Aerial crown-view tile of a tropical tree (Barro Colorado Island, Panama), acquired 20240716:
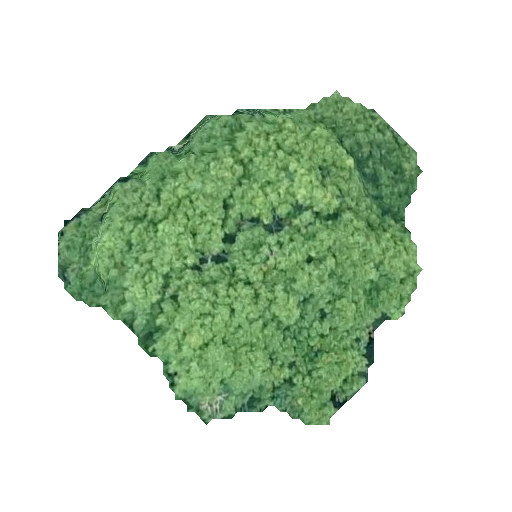
Species: Handroanthus guayacan
GBIF accepted scientific name: Handroanthus guayacan
Crown area: 129.352 m²